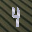
Label: 4